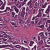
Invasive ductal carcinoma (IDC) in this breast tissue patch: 1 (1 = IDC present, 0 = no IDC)